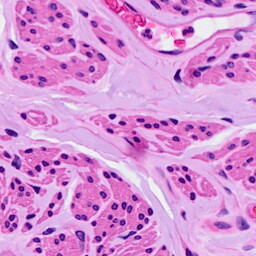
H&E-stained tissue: Ovarian